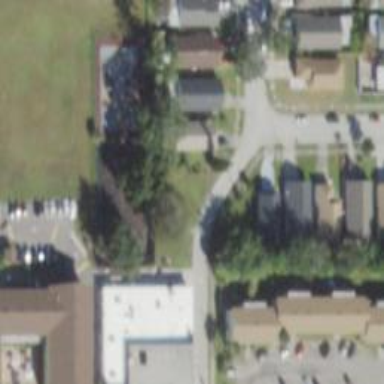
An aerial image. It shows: Residential road with sidewalk on the left side.